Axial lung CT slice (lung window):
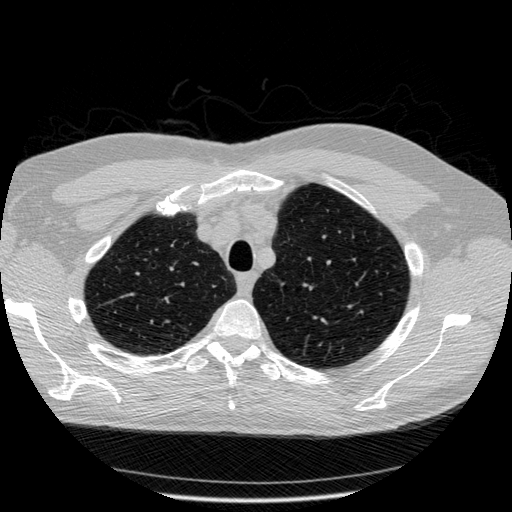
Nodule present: no